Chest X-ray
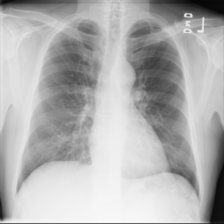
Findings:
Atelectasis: negative
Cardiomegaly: negative
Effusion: negative
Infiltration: negative
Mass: negative
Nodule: negative
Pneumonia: negative
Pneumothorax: negative
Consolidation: negative
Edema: negative
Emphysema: negative
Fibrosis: negative
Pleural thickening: negative
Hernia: negative